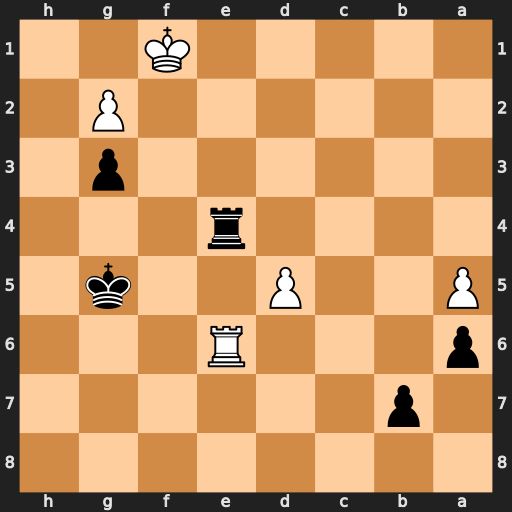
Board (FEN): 8/1p6/p3R3/P2P2k1/4r3/6p1/6P1/5K2
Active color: b
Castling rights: -
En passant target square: -
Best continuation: Rxe6 dxe6 Kf6